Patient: sex M, age 57
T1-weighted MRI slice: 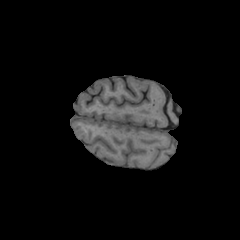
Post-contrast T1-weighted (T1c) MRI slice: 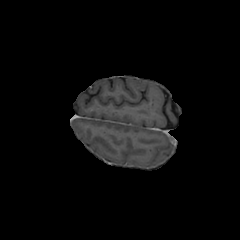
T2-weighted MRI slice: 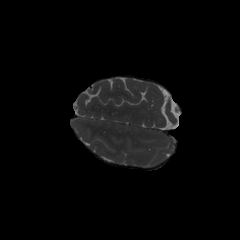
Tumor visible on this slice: no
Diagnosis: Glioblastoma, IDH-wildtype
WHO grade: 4